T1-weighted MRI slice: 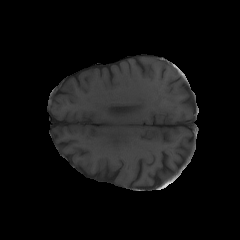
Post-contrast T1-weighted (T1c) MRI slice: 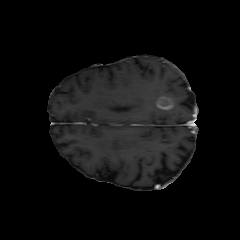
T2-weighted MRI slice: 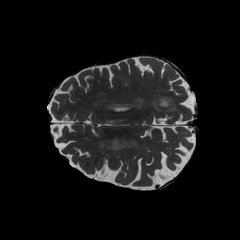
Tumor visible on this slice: yes